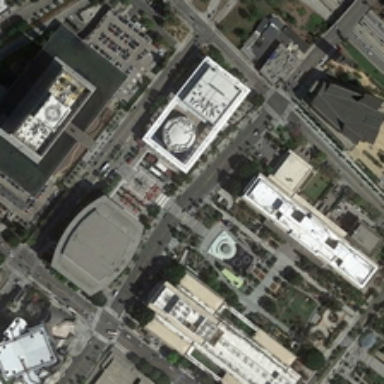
The trade area is divided into four parts by the road .